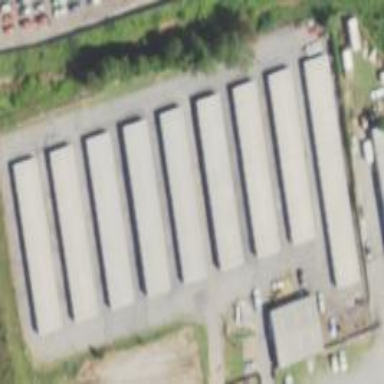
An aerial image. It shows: Commercial area with storage rental shop.